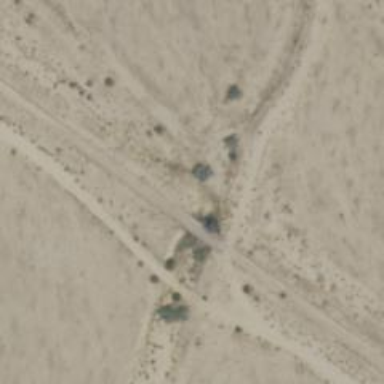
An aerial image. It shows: Abandoned railway bridge.